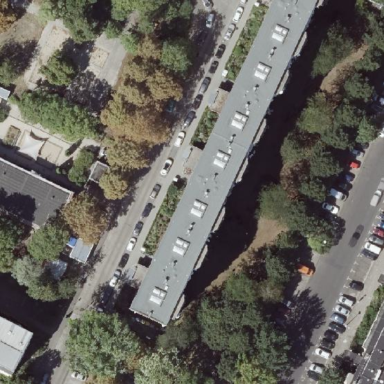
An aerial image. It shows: Grey flat-roofed apartments.